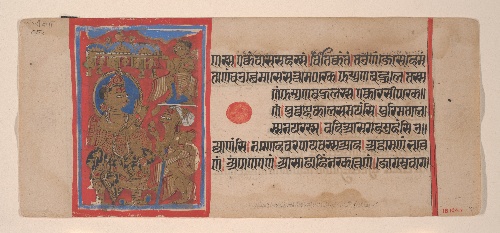
Date: 1461 (Samvat 1519)
Object type: Manuscript
Classification: Paintings
Medium: Ink, opaque watercolor, and gold on paper
Culture: India (Gujarat)
Dimensions: 4 3/8 x 10 1/8 in. (11.1 x 25.7 cm)
Department: Asian Art
Credit line: Rogers Fund, 1918
Accession year: 1918
Repository: Metropolitan Museum of Art, New York, NY